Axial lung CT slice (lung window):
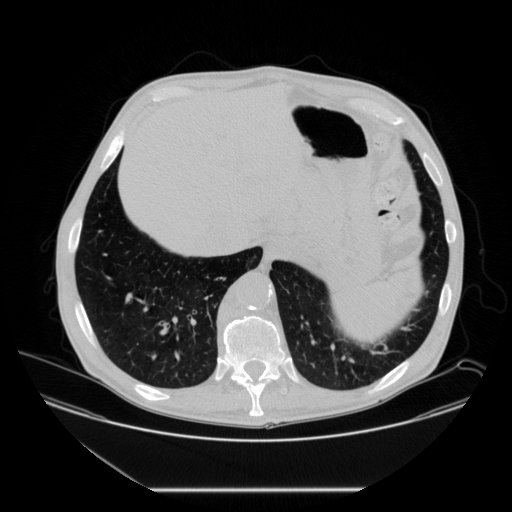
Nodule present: no